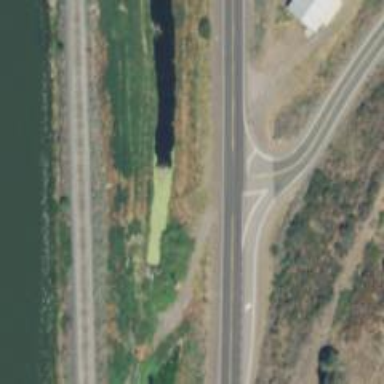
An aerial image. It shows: Asphalt trunk highway.